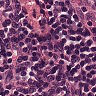
Metastatic tissue present: no